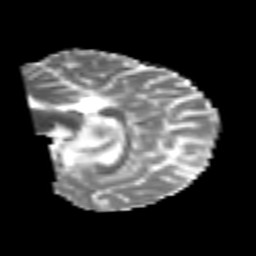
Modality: MD
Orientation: sagittal
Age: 25
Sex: male
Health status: healthy